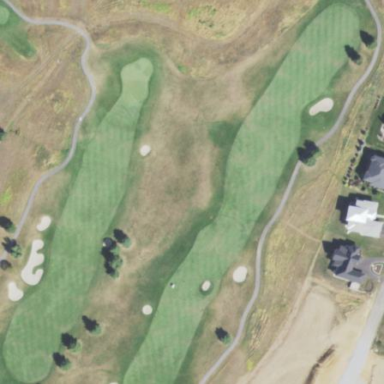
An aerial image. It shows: Golf rough area.